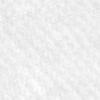
Label: no_change